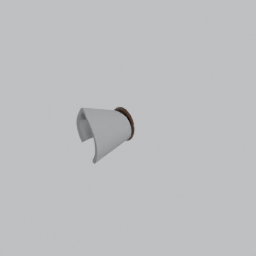
Label: furniture